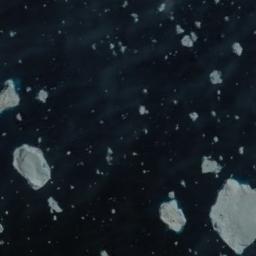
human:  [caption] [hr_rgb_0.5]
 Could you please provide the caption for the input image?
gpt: A group of sparse ice cubes floating on the blue sea .

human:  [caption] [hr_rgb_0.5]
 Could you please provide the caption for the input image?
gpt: A lot of sea ice of different sizes floats in the deep blue sea .

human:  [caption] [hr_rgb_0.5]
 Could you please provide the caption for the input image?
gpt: There are sea ice of different shapes and sizes .

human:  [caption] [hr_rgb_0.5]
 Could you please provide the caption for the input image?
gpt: There are many ice on the deep blue sea .

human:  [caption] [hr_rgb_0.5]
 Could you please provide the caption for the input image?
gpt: There are some pieces of sea ice .